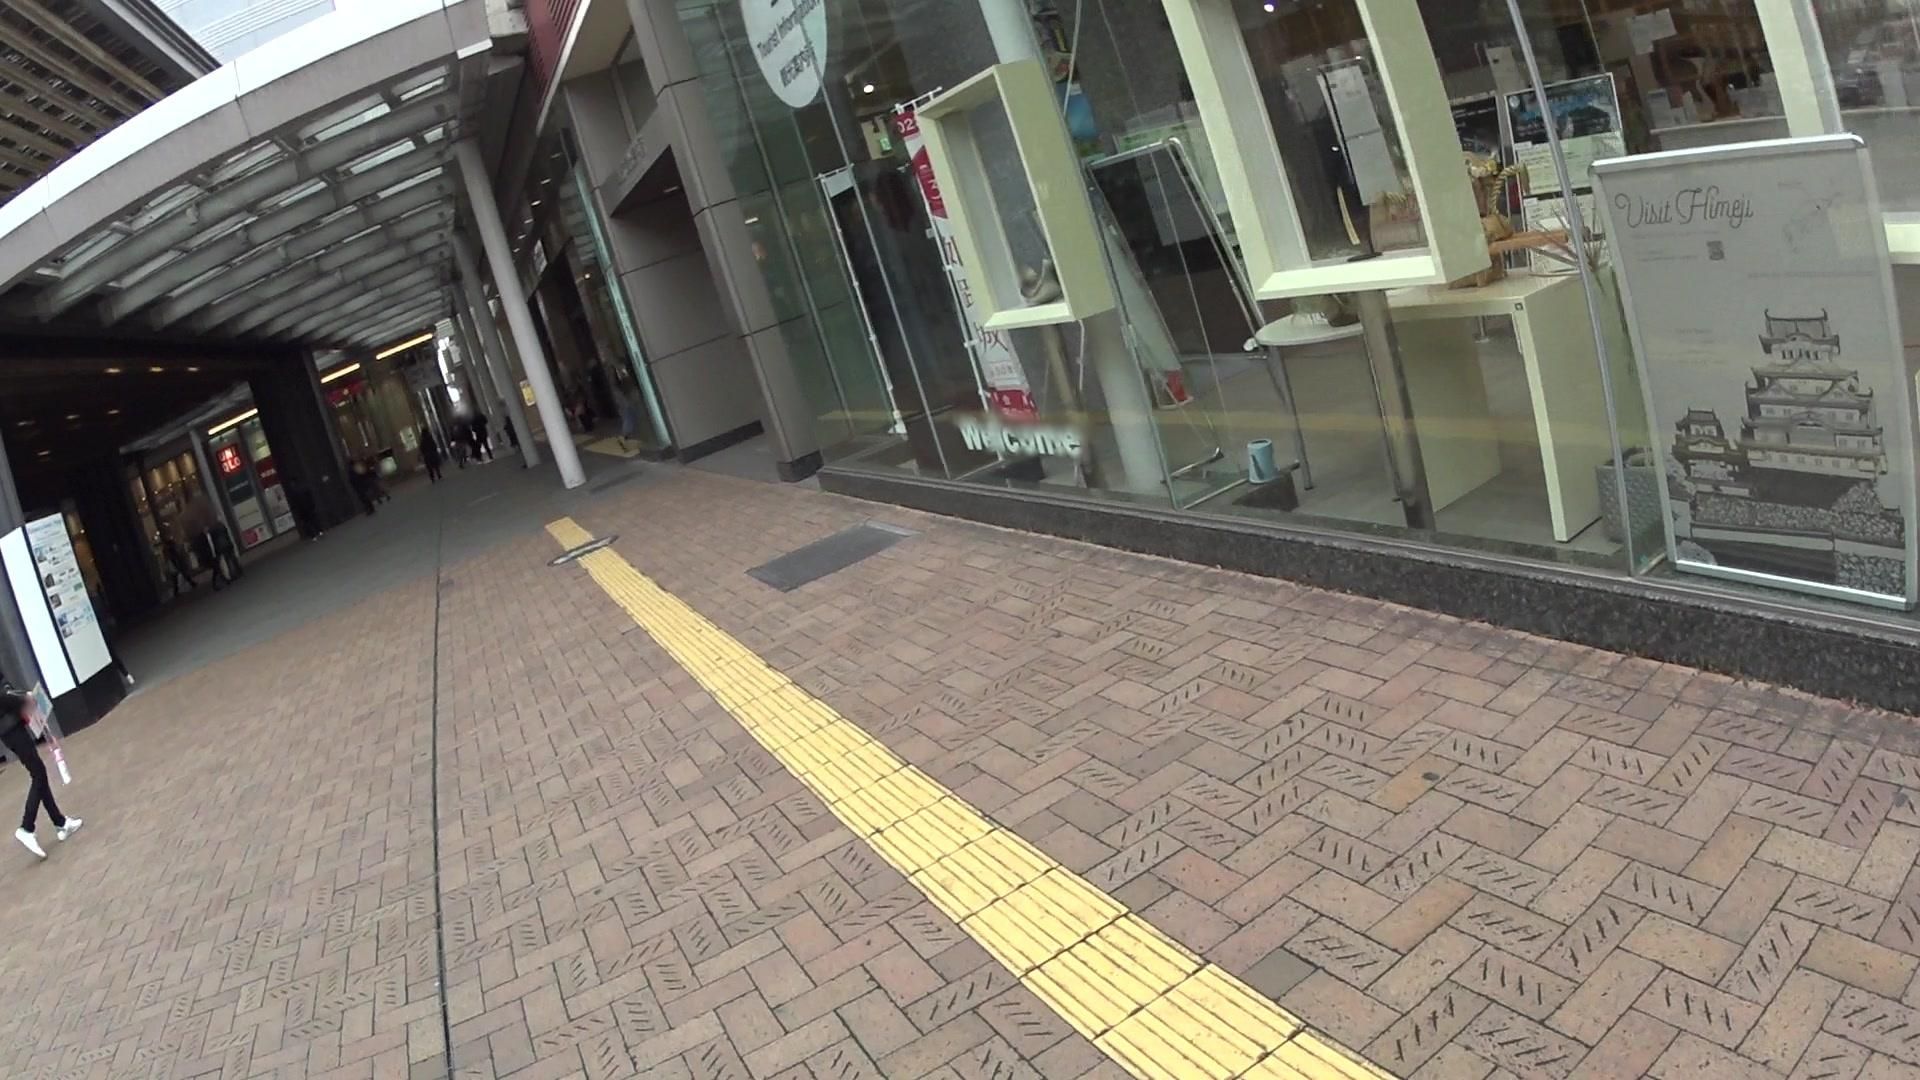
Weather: clear
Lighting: day
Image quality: good
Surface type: walking surface
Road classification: footway, pedestrian, steps
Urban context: urban centre
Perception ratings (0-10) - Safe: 3.27, Lively: 9.34, Beautiful: 5.81, Boring: 3.86, Depressing: 7.32, Wealthy: 2.84